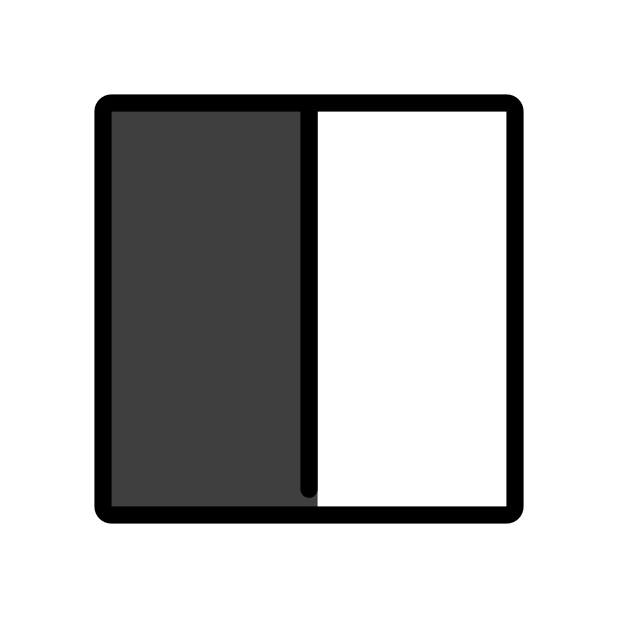
square with left half black